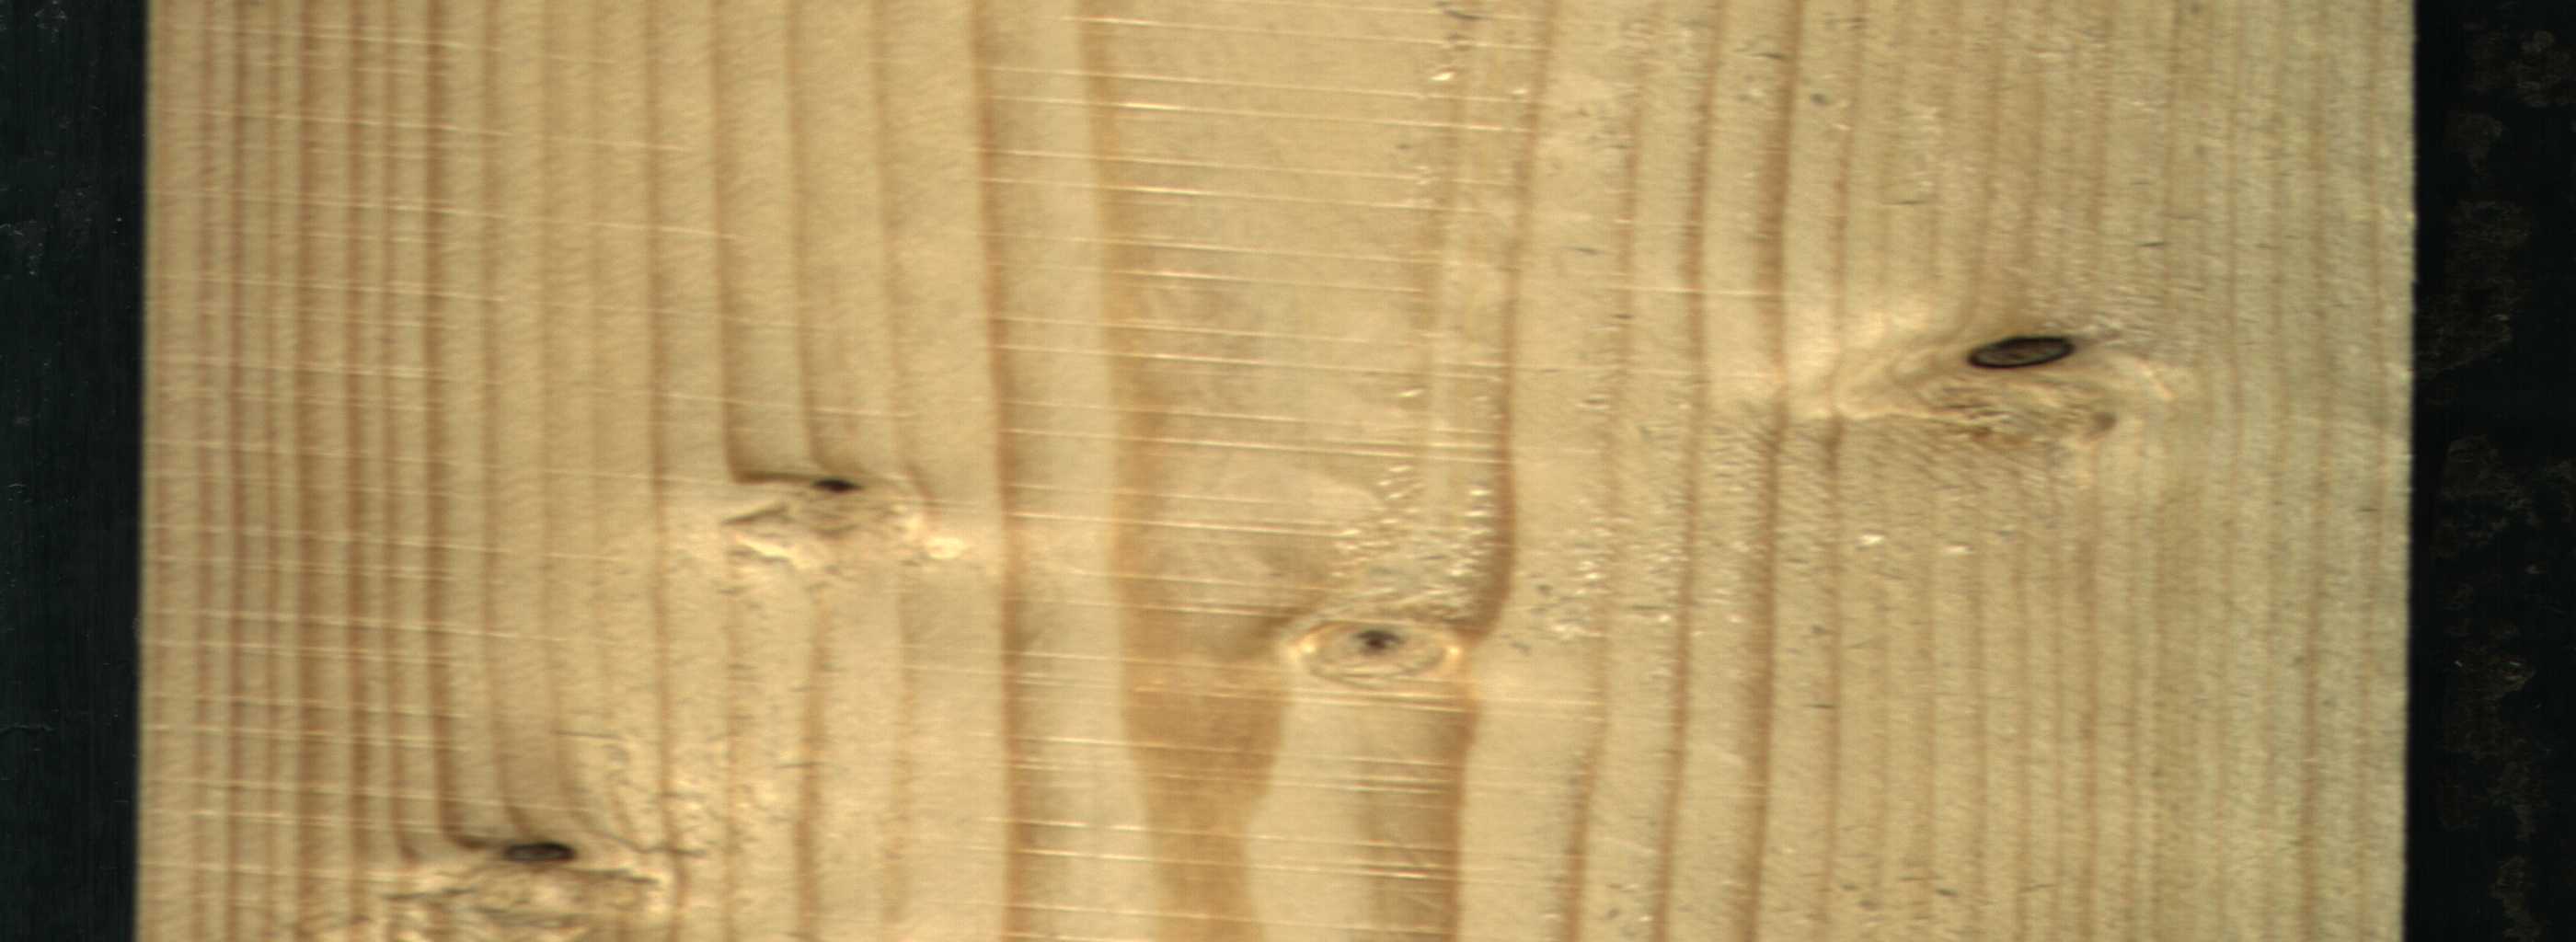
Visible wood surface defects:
Dead_Knot
Dead_Knot
Dead_Knot
Live_Knot